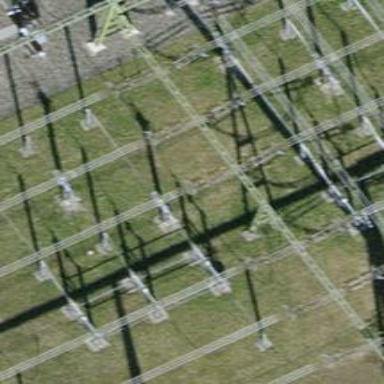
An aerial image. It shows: Bay for power line.